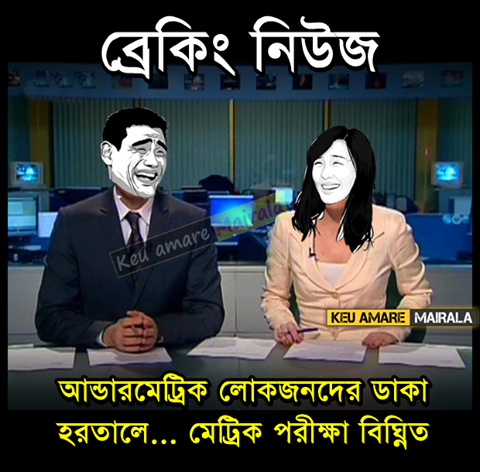
Caption: ব্রেকিং নিউজ আন্ডার মেট্রিক লোকজনদের ডাকা হরতালে...মেট্রিক পরীক্ষা বিঘ্নিত
Label: hate